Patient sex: M
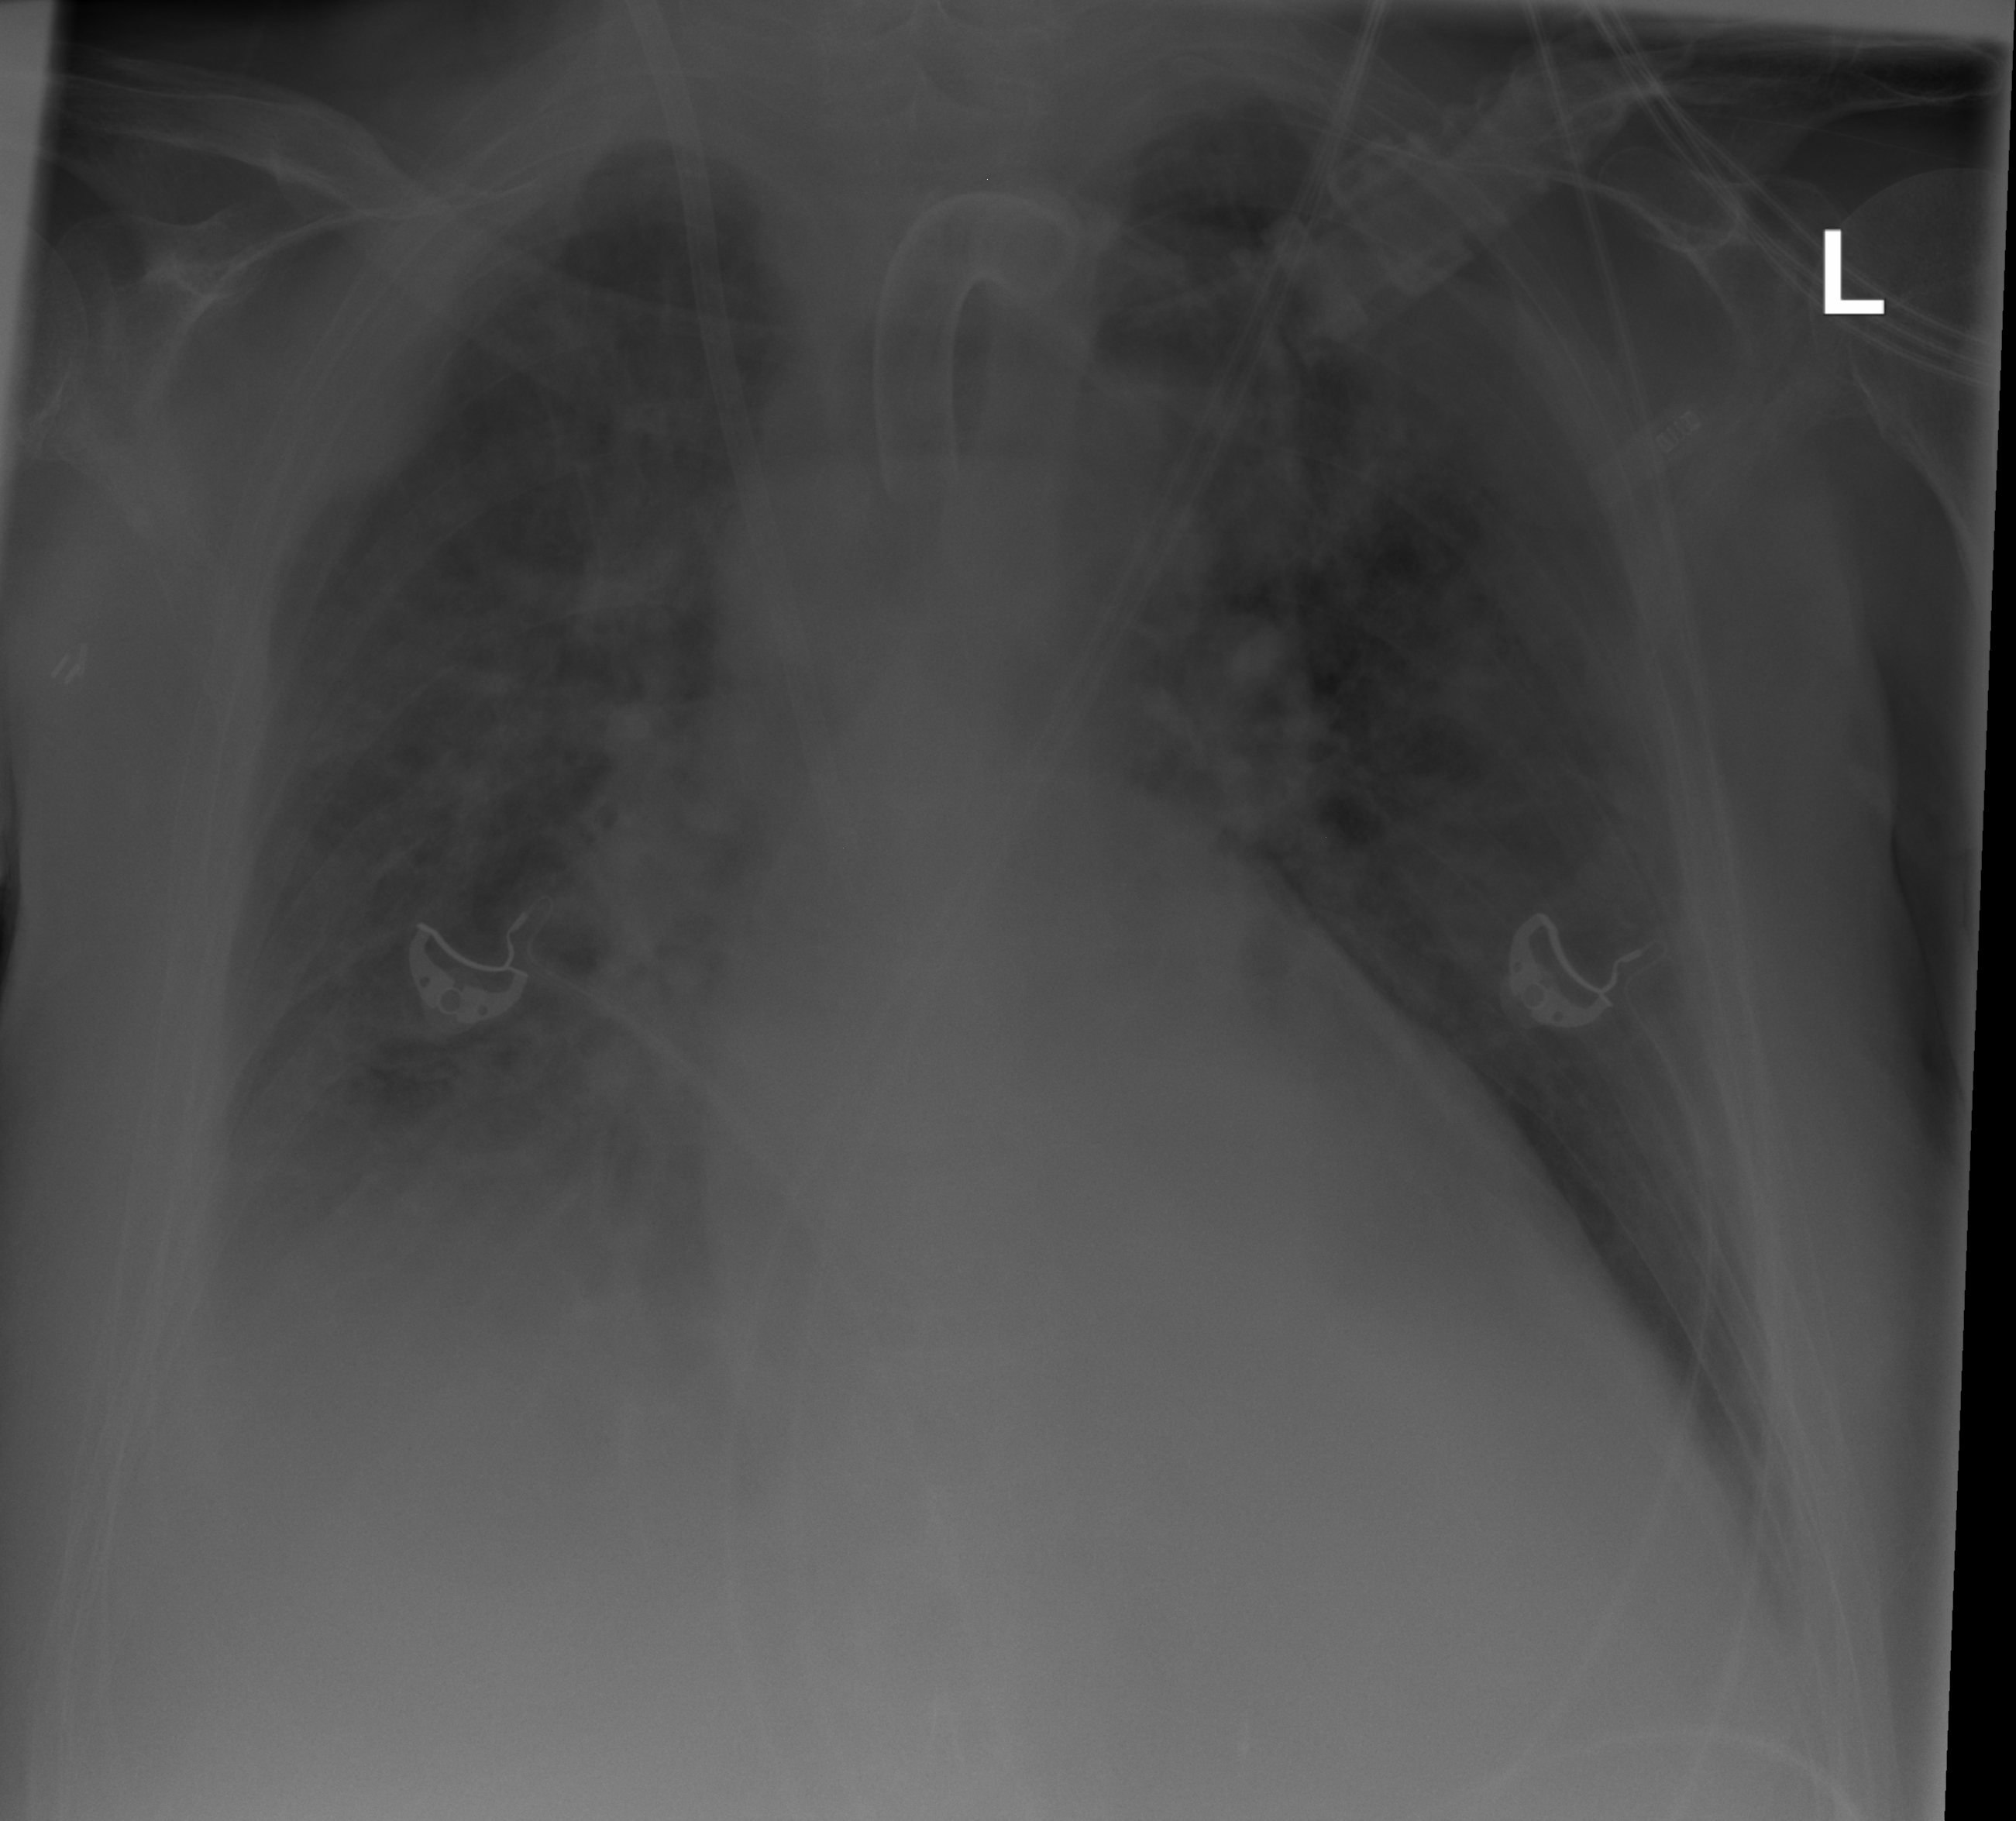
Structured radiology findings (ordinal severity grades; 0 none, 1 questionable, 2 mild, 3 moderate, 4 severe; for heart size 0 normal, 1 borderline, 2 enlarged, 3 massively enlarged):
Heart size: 2
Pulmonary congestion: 2
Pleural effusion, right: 2
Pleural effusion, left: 0
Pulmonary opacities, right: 2
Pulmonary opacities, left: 1
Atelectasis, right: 2
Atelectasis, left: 1